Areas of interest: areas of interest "Cinema"
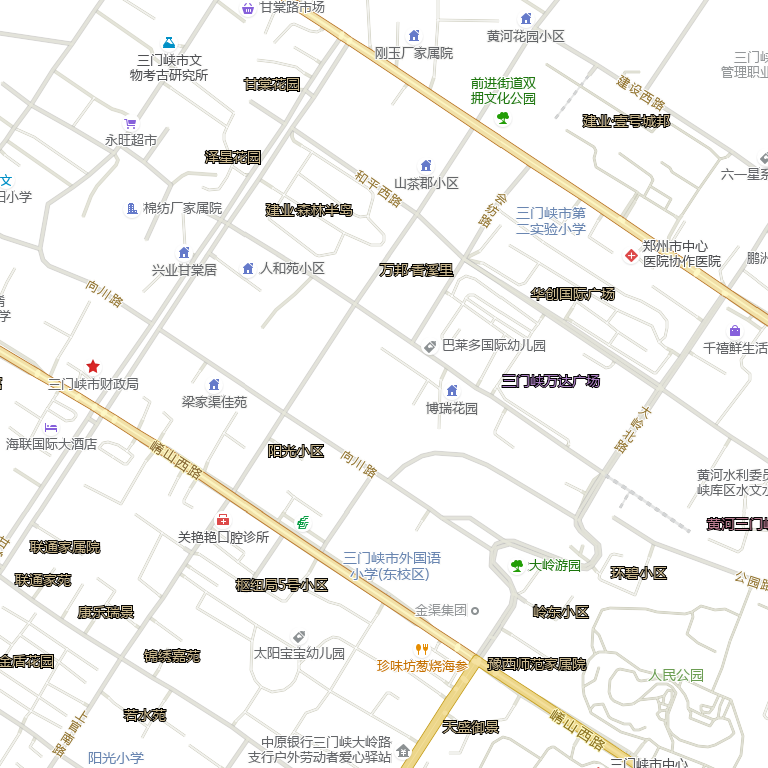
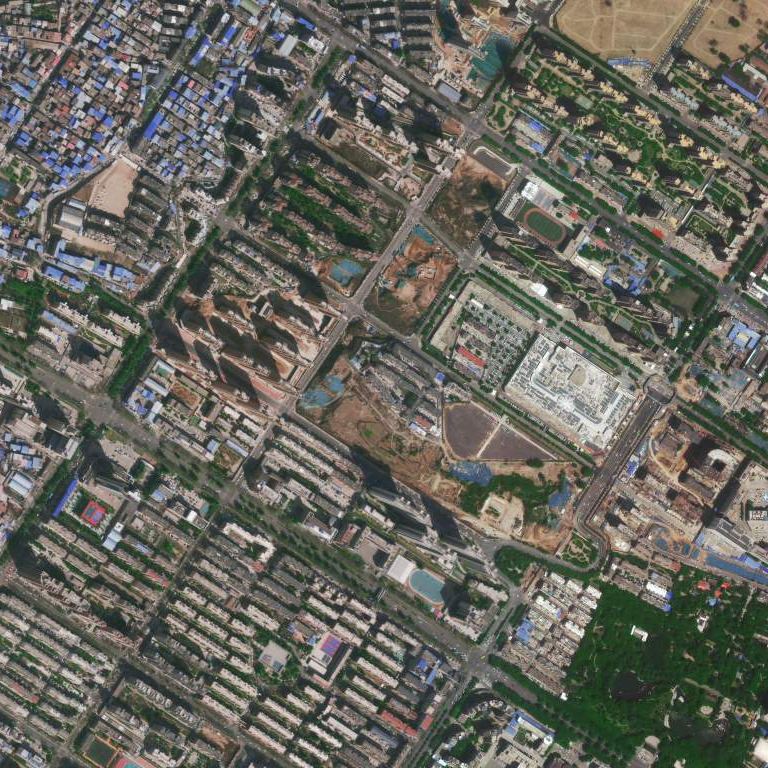